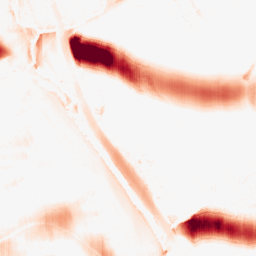
Category: morphological
Decomposition family: morphological_ellipse
Decomposition parameters: operation: opening
width: 50
height: 10
Upsampling method: quadratic
Upsampling parameters: scale: 8
Upsampling scale: 8